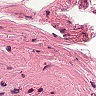
Metastatic tissue present: no